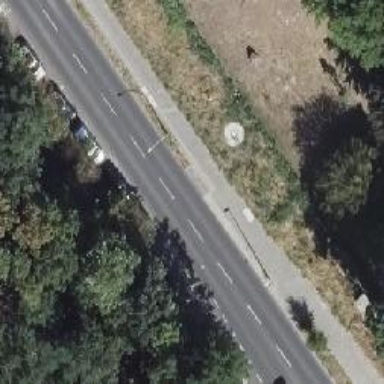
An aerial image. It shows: Unmarked crossing on the road.